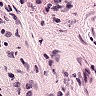
Metastatic tissue present: no